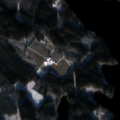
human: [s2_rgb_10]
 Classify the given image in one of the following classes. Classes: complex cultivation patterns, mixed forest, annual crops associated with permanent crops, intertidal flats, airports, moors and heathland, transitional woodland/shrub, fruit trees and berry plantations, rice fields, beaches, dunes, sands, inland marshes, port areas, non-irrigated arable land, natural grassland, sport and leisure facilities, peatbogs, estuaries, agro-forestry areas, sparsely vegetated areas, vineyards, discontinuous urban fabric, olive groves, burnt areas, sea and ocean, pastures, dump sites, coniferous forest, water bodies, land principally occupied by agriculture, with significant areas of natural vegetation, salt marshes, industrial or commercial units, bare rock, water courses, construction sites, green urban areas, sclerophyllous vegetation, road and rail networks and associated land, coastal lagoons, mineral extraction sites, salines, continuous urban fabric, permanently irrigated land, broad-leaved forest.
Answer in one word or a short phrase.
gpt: land principally occupied by agriculture, with significant areas of natural vegetation, broad-leaved forest, coniferous forest, mixed forest, water bodies